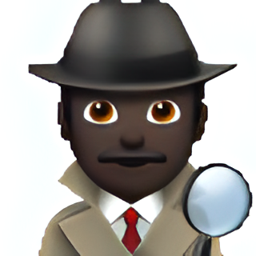
Name: sleuth or spy
Emoji: 🕵🏿
Group: People & Body
Sub-group: person-role